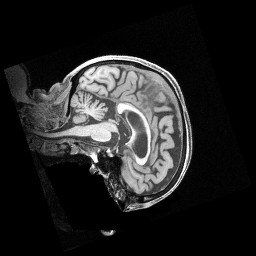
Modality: T1w
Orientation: sagittal
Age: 79
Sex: female
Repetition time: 2.4 s
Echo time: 0.00222 s